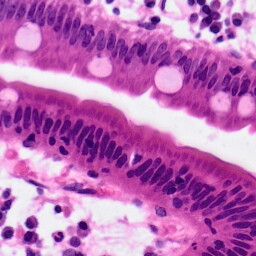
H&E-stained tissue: Pancreatic